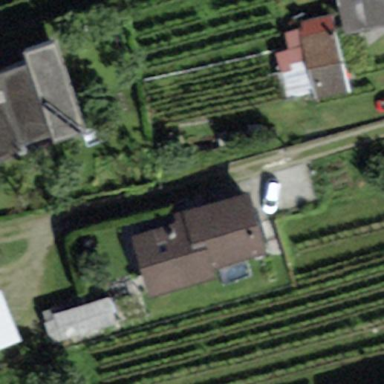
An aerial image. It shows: Vineyard.